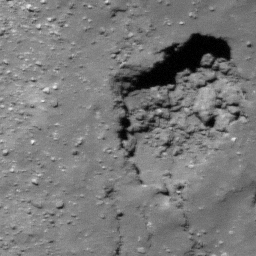
Pit: Tharp 2
Host crater: Tharp
Host type: impact_melt
Lunar coordinates: latitude -30.539, longitude 145.555